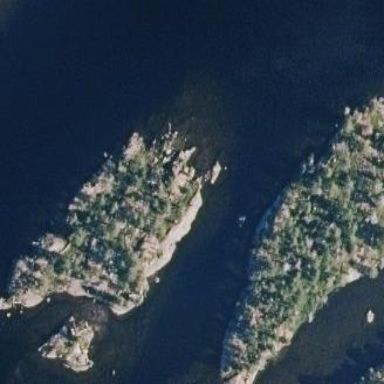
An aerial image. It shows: Islet.